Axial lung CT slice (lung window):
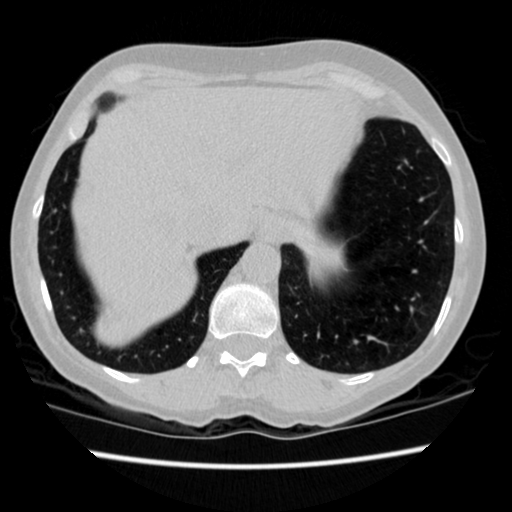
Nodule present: no